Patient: sex M, age 69
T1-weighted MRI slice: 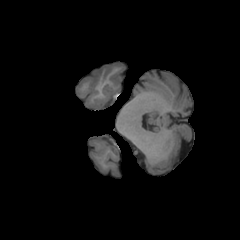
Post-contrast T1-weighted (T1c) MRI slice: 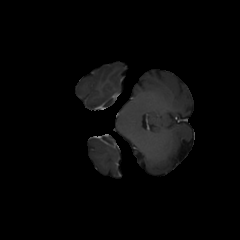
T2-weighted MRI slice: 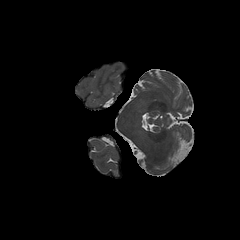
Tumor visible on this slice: no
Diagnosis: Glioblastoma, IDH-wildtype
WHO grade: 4